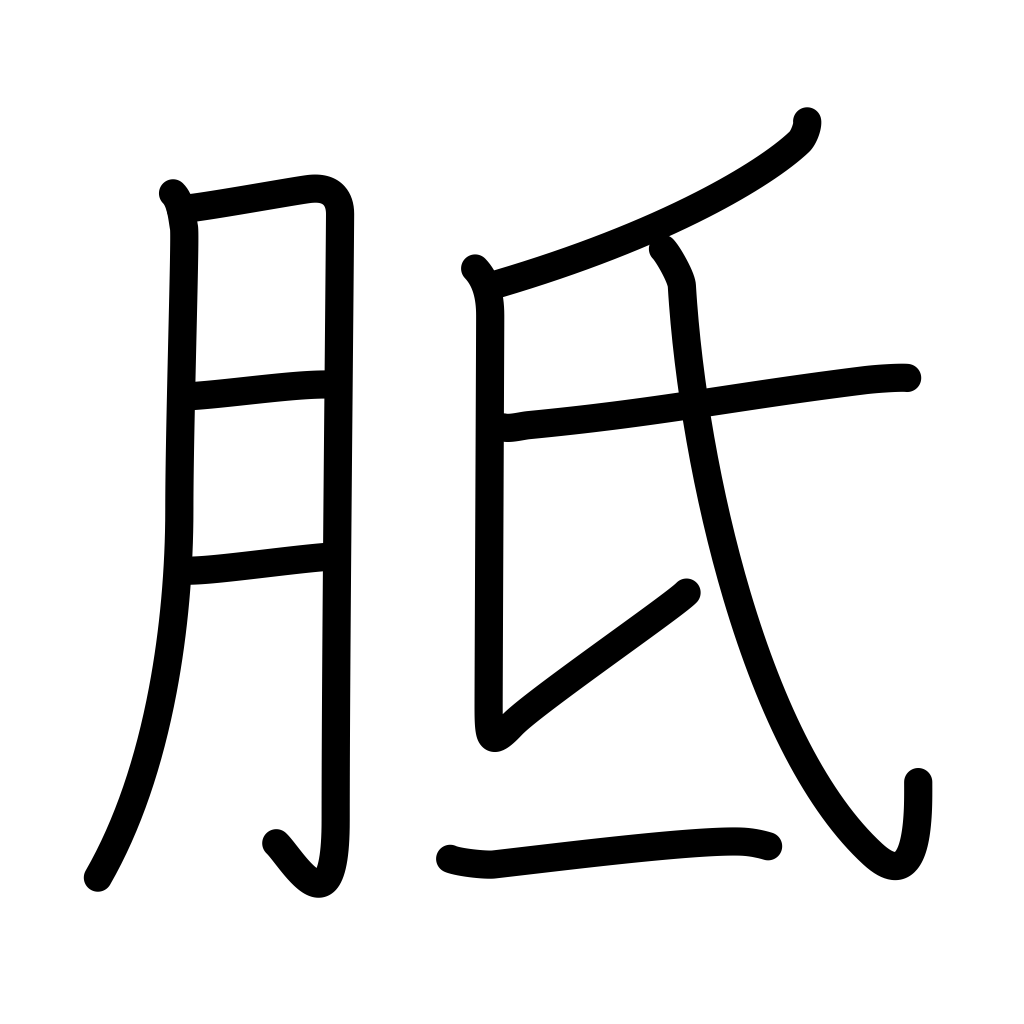
Meaning: chap, crack, callus